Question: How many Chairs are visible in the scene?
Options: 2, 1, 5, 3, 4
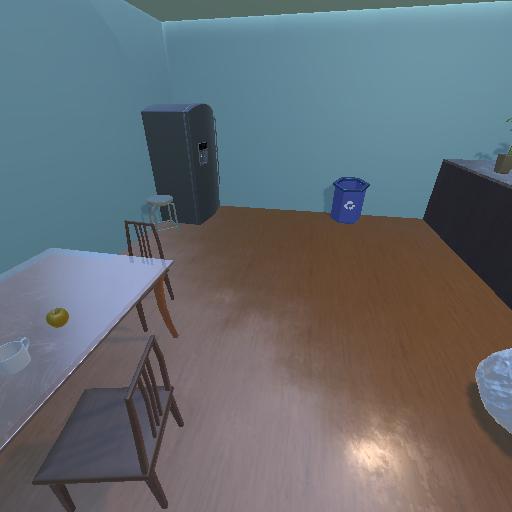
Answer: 2